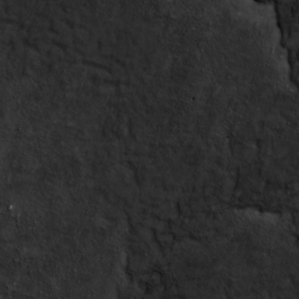
Label: non_frost